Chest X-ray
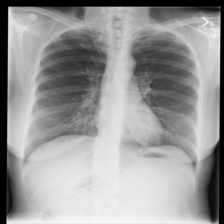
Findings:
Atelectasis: negative
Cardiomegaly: negative
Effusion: negative
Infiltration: negative
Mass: negative
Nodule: negative
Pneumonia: negative
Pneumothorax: negative
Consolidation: negative
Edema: negative
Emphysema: negative
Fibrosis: negative
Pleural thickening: negative
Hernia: negative